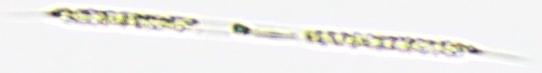
Label: Rhizosolenia